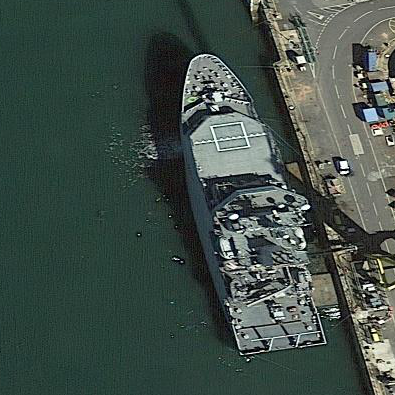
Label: combat